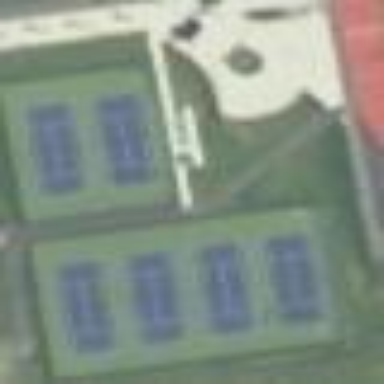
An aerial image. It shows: Tennis court in leisure pitch.